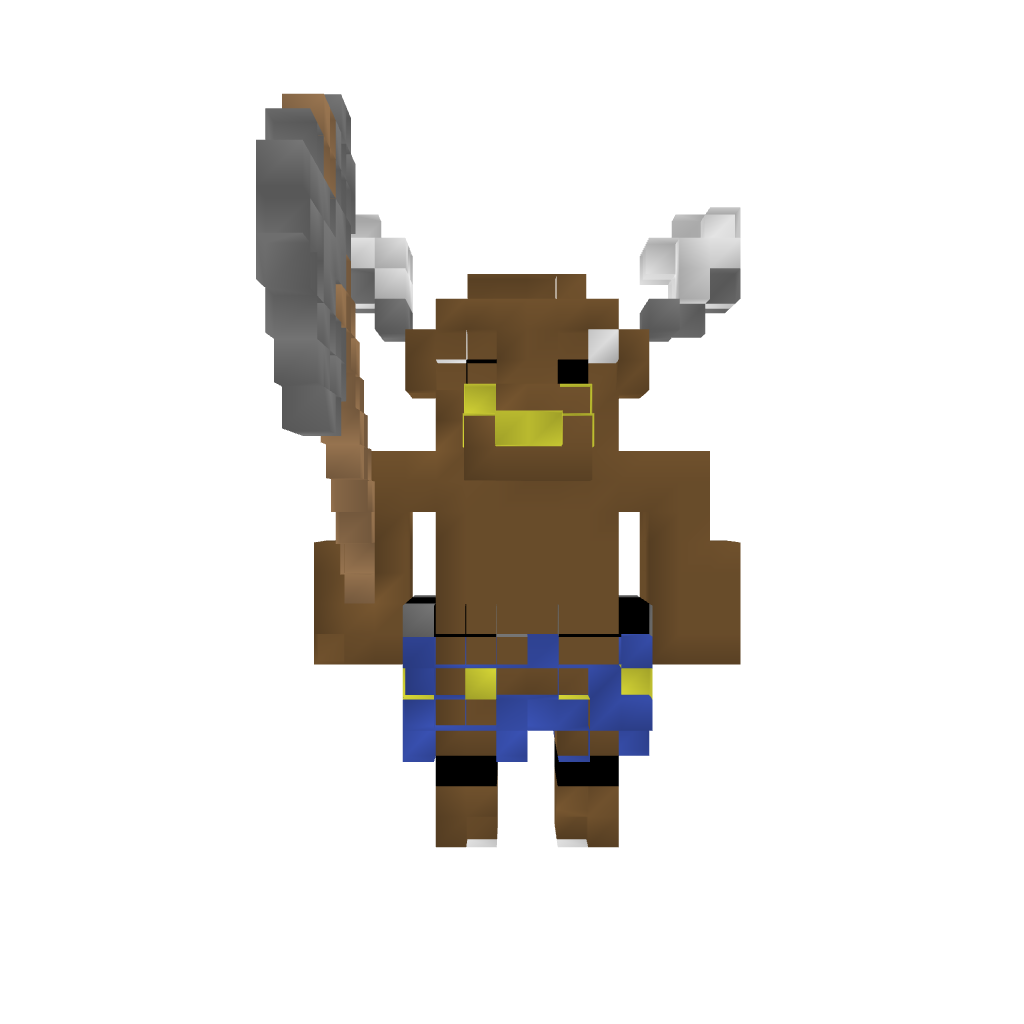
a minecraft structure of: Minotaurus high quality